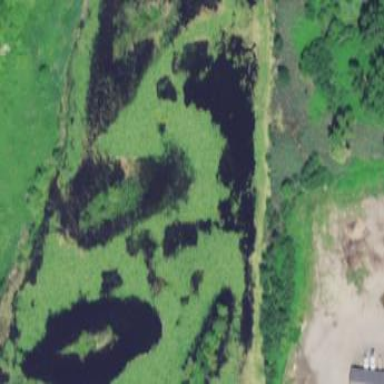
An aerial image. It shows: Nature reserve consisting of marsh wetland area.